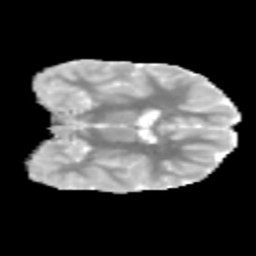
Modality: MD
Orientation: coronal
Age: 10
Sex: male
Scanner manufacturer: siemens
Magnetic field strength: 3 T
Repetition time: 3.8 s
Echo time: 0.07 s